Question: What kind of approch could be an easy way to find the given words on a puzzle like this? I'm using Java. Thanks for help.

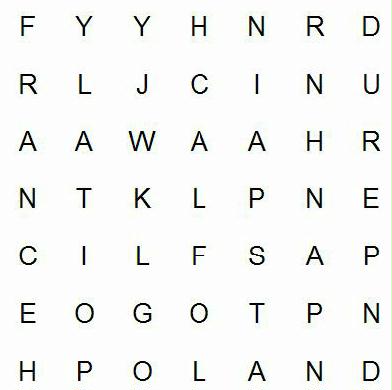
Answer: Interesting question. I would solve this by first building a list of "possible word holders" (sequences of characters which can possibly hold one of the given words) by traversing the puzzle horizontally, vertically and diagonally (in both directions). I would then see if the given words (or their reverse) are present (using contains() method in Java) in each of the obtained "possible word holders". Here is the code I wrote in Java. I haven't tested it properly, but I guess it works!
'''
import java.util.HashSet;
import java.util.LinkedHashSet;
import java.util.Set;
public class WordPuzzle {
public Set<String> findWords(char[][] puzzle, Set<String> words) {
Set<String> foundWords = new HashSet<String>();
int minimumWordLength = findMinimumWordLength(words);
Set<String> possibleWords = findPossibleWords(puzzle, minimumWordLength);
for(String word : words) {
for(String possibleWord : possibleWords) {
if(possibleWord.contains(word) || possibleWord.contains(new StringBuffer(word).reverse())) {
foundWords.add(word);
break;
}
}
}
return foundWords;
}
private int findMinimumWordLength(Set<String> words) {
int minimumLength = Integer.MAX_VALUE;
for(String word : words) {
if(word.length() < minimumLength)
minimumLength = word.length();
}
return minimumLength;
}
private Set<String> findPossibleWords(char[][] puzzle, int minimumWordLength) {
Set<String> possibleWords = new LinkedHashSet<String>();
int dimension = puzzle.length; //Assuming puzzle is square
if(dimension >= minimumWordLength) {
/* Every row in the puzzle is added as a possible word holder */
for(int i = 0; i < dimension; i++) {
if(puzzle[i].length >= minimumWordLength) {
possibleWords.add(new String(puzzle[i]));
}
}
/* Every column in the puzzle is added as a possible word holder */
for(int i = 0; i < dimension; i++) {
StringBuffer temp = new StringBuffer();
for(int j = 0; j < dimension; j++) {
temp = temp.append(puzzle[j][i]);
}
possibleWords.add(new String(temp));
}
/* Adding principle diagonal word holders */
StringBuffer temp1 = new StringBuffer();
StringBuffer temp2 = new StringBuffer();
for(int i = 0; i < dimension; i++) {
temp1 = temp1.append(puzzle[i][i]);
temp2 = temp2.append(puzzle[i][dimension - i - 1]);
}
possibleWords.add(new String(temp1));
possibleWords.add(new String(temp2));
/* Adding non-principle diagonal word holders */
for(int i = 1; i < dimension - minimumWordLength; i++) {
temp1 = new StringBuffer();
temp2 = new StringBuffer();
StringBuffer temp3 = new StringBuffer();
StringBuffer temp4 = new StringBuffer();
for(int j = i, k = 0; j < dimension && k < dimension; j++, k++) {
temp1 = temp1.append(puzzle[j][k]);
temp2 = temp2.append(puzzle[k][j]);
temp3 = temp3.append(puzzle[dimension - j - 1][k]);
temp4 = temp4.append(puzzle[dimension - k - 1][j]);
}
possibleWords.add(new String(temp1));
possibleWords.add(new String(temp2));
possibleWords.add(new String(temp3));
possibleWords.add(new String(temp4));
}
}
return possibleWords;
}
public static void main(String args[]) {
WordPuzzle program = new WordPuzzle();
char[][] puzzle = {
{'F','Y','Y','H','N','R','D'},
{'R','L','J','C','I','N','U'},
{'A','A','W','A','A','H','R'},
{'N','T','K','L','P','N','E'},
{'C','I','L','F','S','A','P'},
{'E','O','G','O','T','P','N'},
{'H','P','O','L','A','N','D'}
};
Set<String> words = new HashSet<String>();
words.add("FRANCE");
words.add("POLAND");
words.add("INDIA");
words.add("JAPAN");
words.add("USA");
words.add("HOLLAND");
Set<String> wordsFound = program.findWords(puzzle, words);
for(String word : wordsFound) {
System.out.println(word);
}
}
}
'''